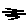
Label: zigzag